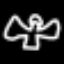
Label: angel